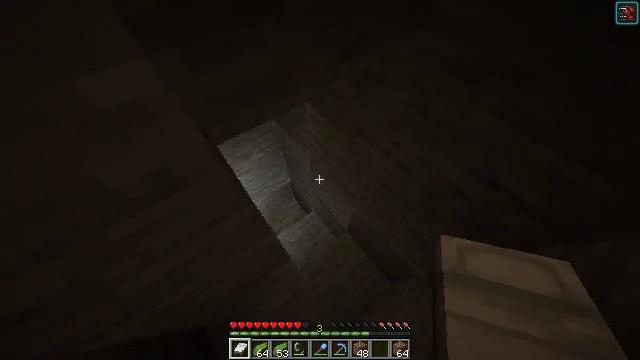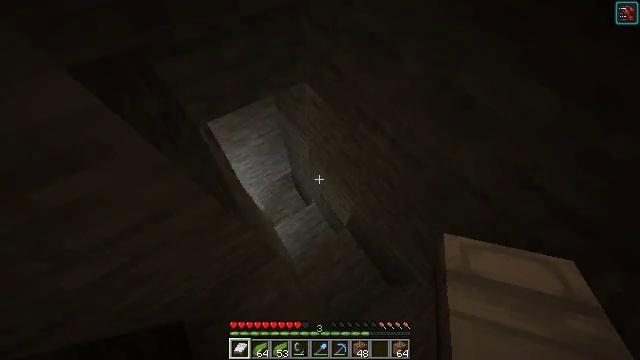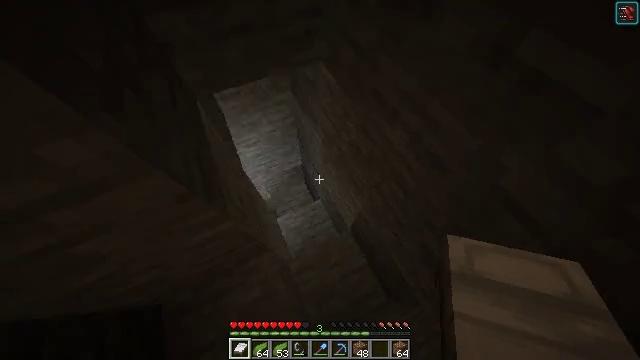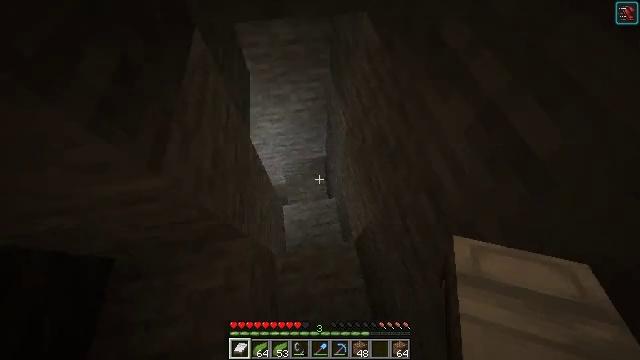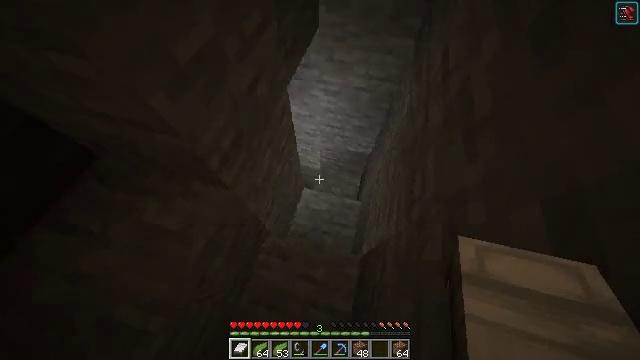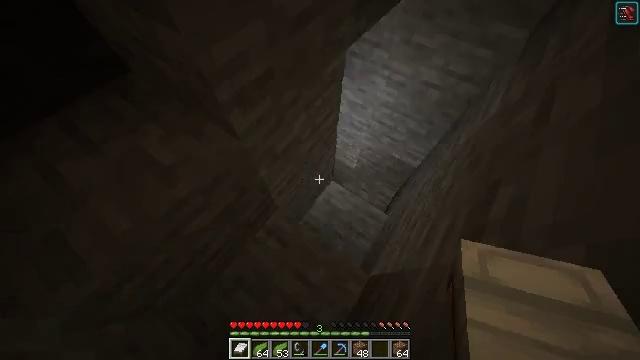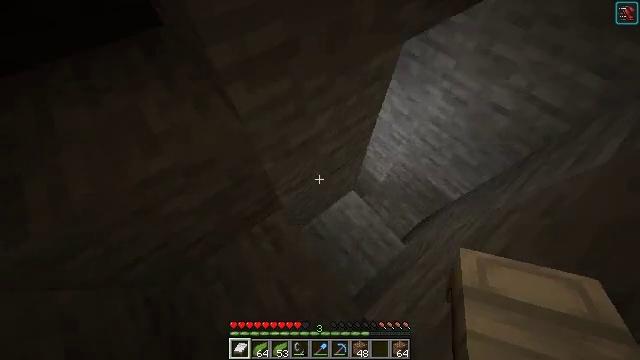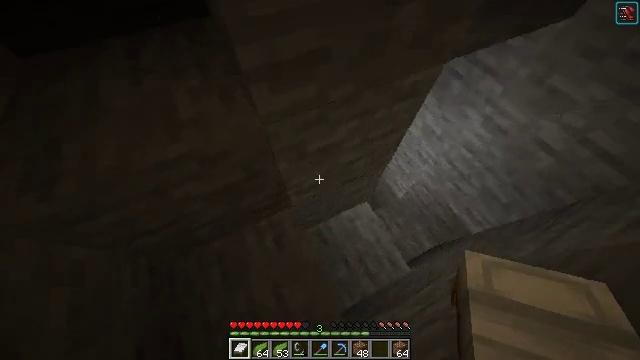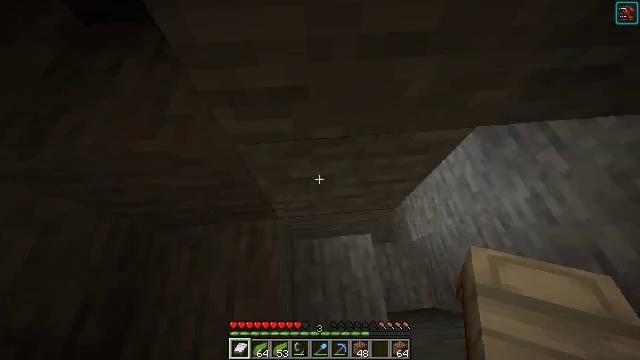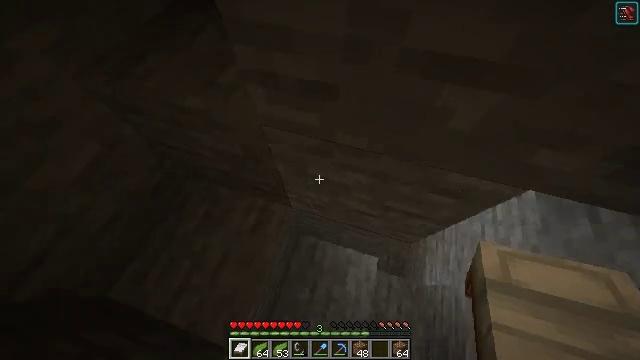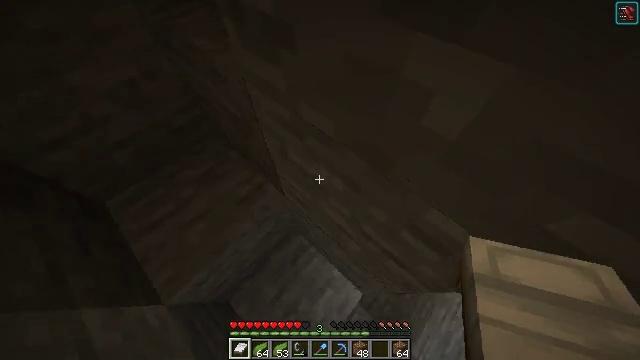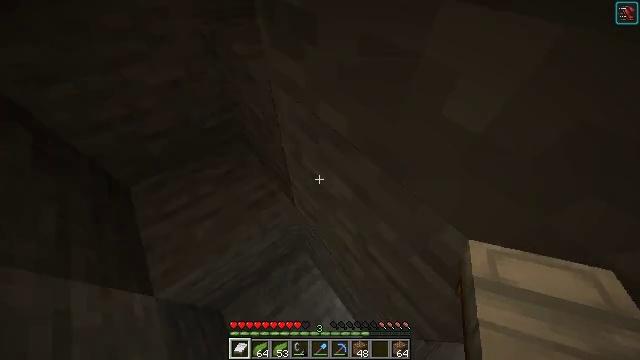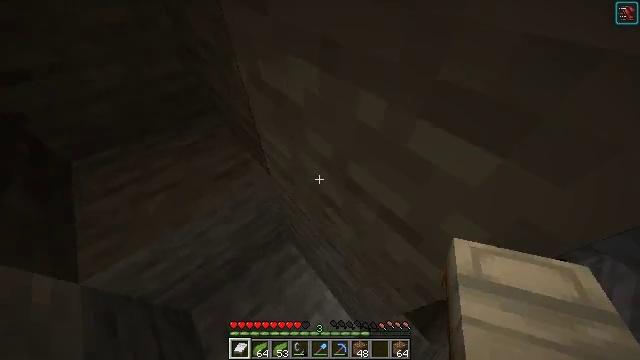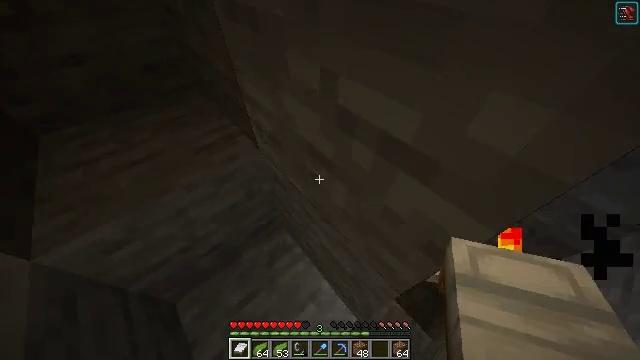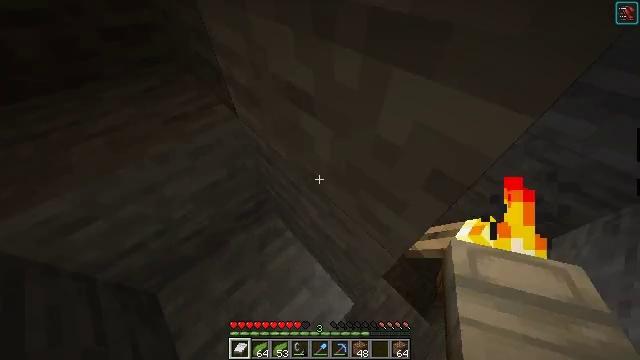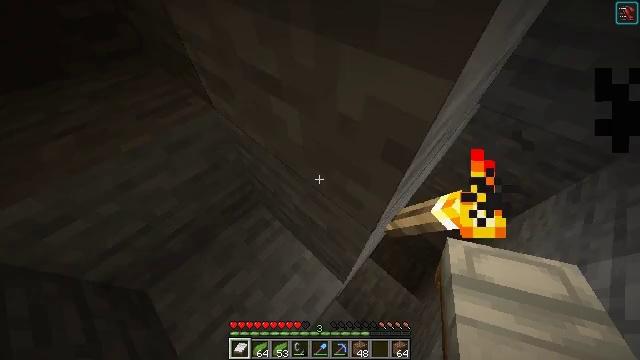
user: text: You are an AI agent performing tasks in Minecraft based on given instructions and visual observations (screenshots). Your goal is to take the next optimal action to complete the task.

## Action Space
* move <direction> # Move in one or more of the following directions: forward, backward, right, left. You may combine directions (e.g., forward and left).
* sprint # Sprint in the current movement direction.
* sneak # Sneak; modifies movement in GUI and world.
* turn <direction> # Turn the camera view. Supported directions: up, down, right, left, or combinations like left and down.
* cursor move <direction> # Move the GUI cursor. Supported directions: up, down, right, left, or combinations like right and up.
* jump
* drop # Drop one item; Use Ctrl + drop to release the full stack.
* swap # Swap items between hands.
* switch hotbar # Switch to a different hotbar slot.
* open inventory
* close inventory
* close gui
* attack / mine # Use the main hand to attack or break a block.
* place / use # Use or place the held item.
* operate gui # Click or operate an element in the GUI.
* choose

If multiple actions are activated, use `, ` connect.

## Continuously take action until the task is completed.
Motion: motion action
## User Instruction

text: Kill enemies.
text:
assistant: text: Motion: move forward and move right, turn left and down
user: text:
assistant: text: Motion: move forward and move right, turn left and down
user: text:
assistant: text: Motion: move forward and move right, turn left
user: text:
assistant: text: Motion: move forward and move right, turn left
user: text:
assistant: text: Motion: move forward and move right, turn left
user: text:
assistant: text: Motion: move forward and move right, turn left
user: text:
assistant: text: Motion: move forward and move right, turn left
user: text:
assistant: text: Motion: move forward and move right, turn left
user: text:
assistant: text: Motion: move forward and move right, turn left
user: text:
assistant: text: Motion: move forward and move right, turn left and up
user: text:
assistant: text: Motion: move forward and move right, turn left and up
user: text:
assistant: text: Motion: move forward and move right, turn right and up
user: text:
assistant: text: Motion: move forward and move right
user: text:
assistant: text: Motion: move forward and move right, turn right and down
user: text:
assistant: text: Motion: move forward and move right, turn right and down
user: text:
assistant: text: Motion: move forward and move right, turn right and down
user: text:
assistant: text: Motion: move forward and move right, turn down
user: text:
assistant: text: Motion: move forward and move right, turn right
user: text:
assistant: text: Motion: move forward and move right, turn right and up
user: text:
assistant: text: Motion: move forward and move right, turn right
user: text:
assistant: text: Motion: move forward and move right, turn right
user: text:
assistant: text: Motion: move forward and move right, turn left
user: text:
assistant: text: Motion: move forward and move right, turn left
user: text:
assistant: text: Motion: move forward and move right, turn left
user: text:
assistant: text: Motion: move forward and move right, turn left
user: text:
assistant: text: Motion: move forward and move right, turn left
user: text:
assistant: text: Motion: move forward and move right, turn left
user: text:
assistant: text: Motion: move forward and move right, turn left
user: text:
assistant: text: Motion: move forward and move right, turn left
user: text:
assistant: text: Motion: move forward and move right, turn left